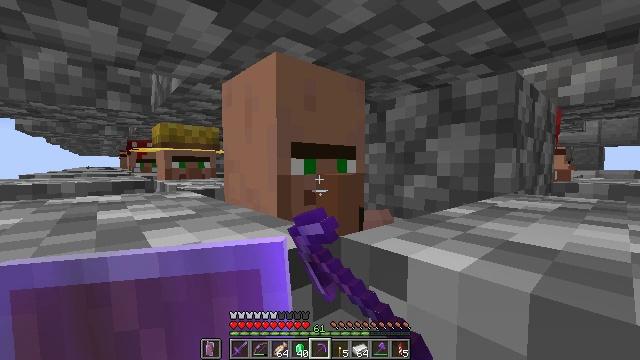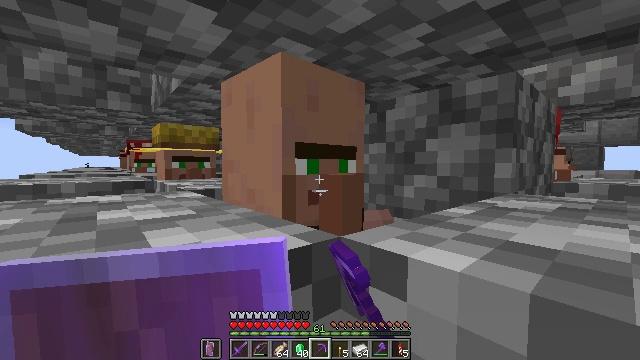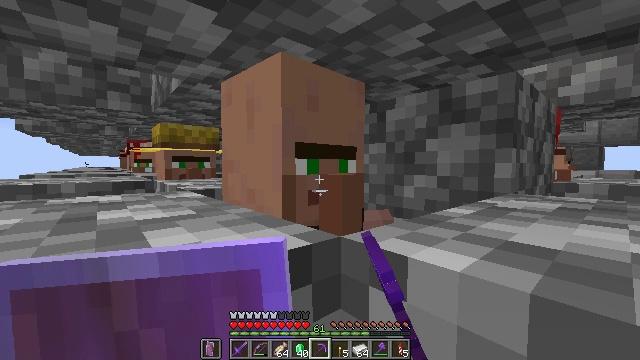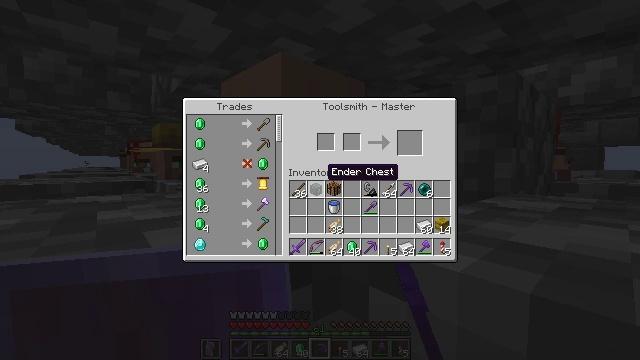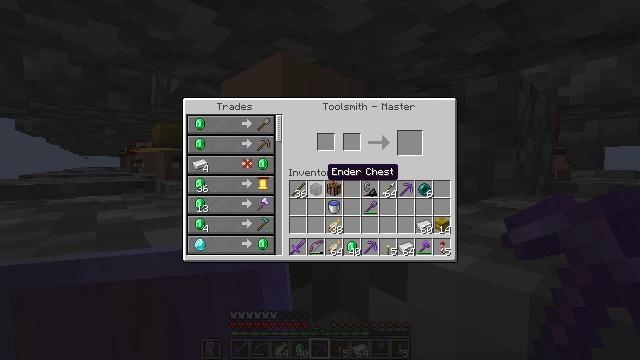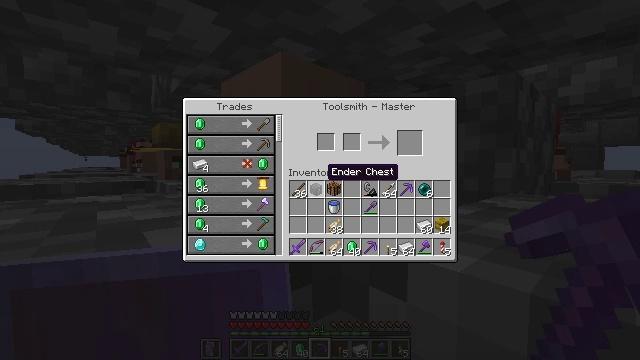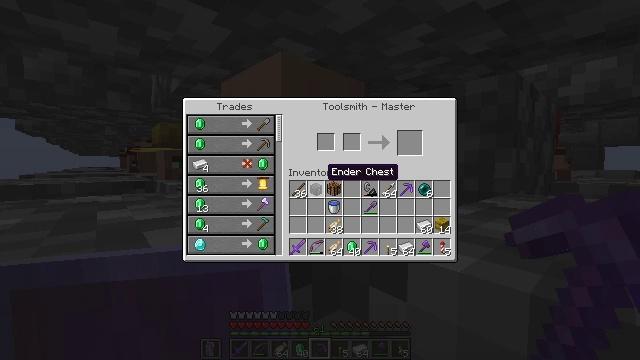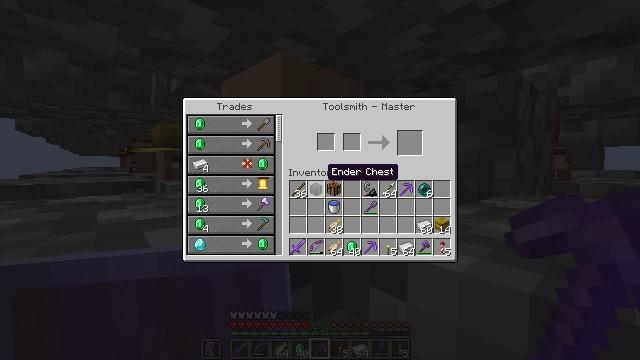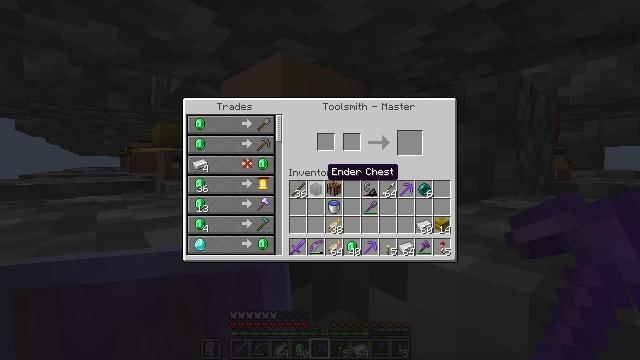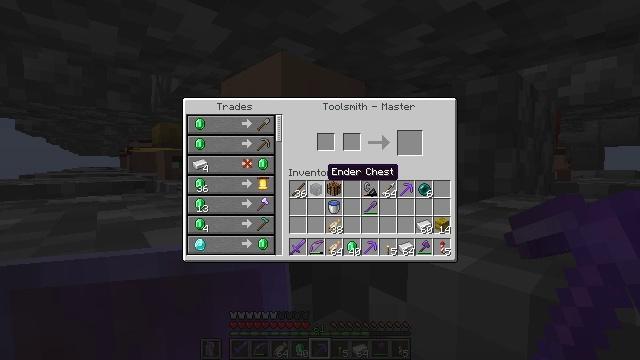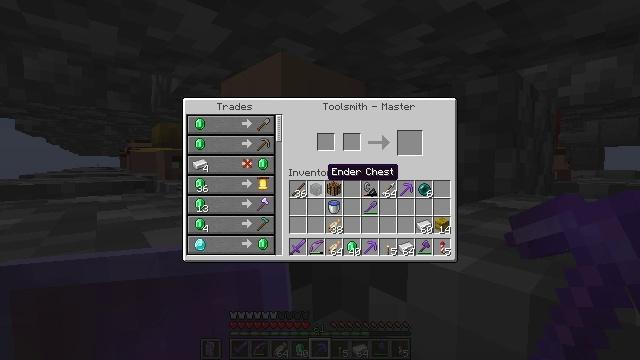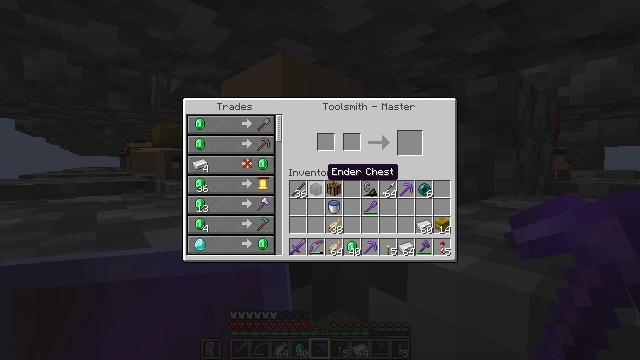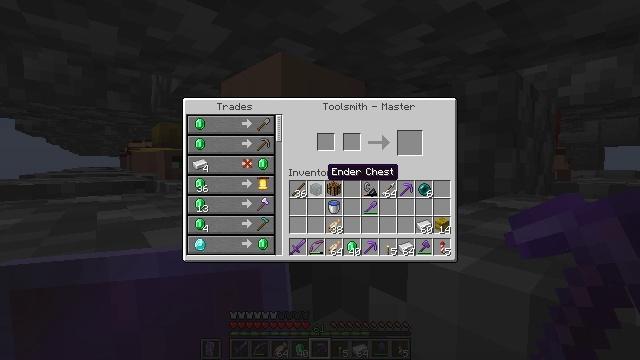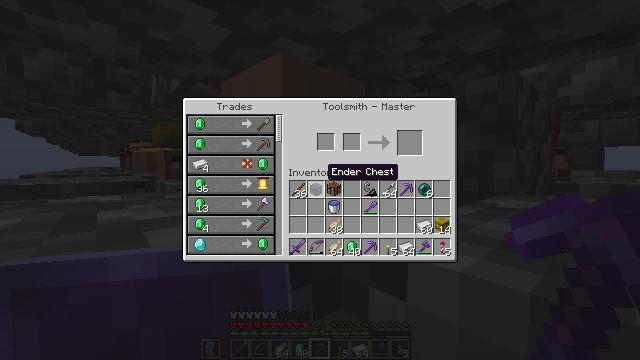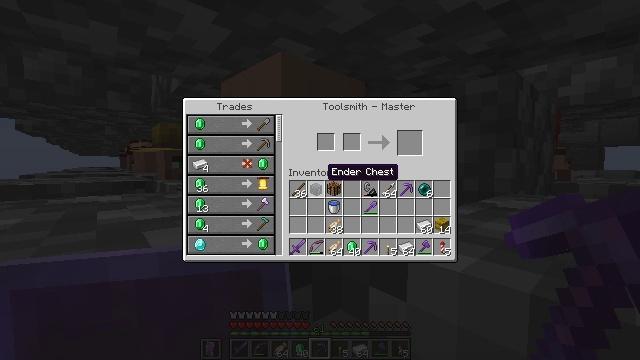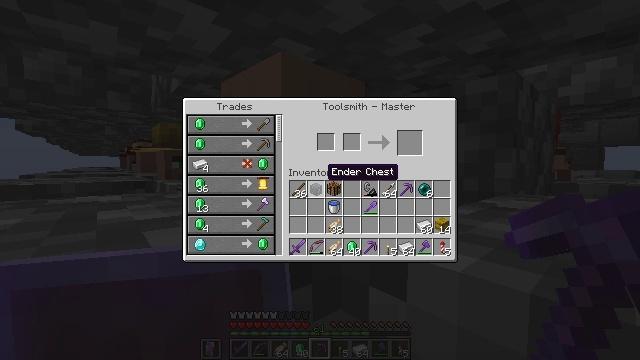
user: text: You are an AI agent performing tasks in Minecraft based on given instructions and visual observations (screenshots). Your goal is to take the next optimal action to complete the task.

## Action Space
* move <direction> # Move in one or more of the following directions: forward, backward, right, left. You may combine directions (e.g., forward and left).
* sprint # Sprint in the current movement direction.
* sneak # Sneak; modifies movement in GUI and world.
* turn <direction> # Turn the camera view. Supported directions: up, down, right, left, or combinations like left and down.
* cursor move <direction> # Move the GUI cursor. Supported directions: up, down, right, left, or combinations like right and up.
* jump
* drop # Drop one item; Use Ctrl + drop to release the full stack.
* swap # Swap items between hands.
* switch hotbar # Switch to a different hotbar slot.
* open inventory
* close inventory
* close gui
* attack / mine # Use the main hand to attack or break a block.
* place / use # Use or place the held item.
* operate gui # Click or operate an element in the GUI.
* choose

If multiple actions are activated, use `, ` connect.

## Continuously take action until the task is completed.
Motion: motion action
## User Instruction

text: Make a chainmail helmet at the crafting table.
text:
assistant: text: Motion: no_op
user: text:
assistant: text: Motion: no_op
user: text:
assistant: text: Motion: no_op
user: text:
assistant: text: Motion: no_op
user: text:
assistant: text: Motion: no_op
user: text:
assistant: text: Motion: no_op
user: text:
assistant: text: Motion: no_op
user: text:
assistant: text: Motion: no_op
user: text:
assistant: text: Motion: no_op
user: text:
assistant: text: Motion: no_op
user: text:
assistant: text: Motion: no_op
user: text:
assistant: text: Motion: no_op
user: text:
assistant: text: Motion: no_op
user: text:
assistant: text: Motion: no_op
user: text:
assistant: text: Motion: no_op
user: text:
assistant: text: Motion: no_op
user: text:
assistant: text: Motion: turn left
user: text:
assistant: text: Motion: no_op
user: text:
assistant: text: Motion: no_op
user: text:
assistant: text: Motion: no_op
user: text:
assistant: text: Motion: no_op
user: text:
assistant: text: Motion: no_op
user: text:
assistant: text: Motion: no_op
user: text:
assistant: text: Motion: no_op
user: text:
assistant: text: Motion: no_op
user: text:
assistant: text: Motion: no_op
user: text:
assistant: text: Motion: no_op
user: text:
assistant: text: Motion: no_op
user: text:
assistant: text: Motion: no_op
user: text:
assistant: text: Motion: no_op